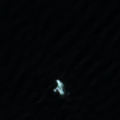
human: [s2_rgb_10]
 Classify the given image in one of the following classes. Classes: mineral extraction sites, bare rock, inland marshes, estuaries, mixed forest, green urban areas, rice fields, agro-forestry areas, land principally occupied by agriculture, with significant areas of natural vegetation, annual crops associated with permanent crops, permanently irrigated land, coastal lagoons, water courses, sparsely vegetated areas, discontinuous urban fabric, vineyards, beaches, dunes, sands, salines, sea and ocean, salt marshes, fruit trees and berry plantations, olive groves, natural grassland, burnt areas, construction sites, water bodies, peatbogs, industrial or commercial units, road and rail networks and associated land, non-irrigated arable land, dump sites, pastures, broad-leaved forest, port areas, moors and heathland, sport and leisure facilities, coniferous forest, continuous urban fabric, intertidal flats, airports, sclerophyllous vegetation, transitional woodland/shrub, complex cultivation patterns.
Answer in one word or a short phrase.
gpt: sea and ocean